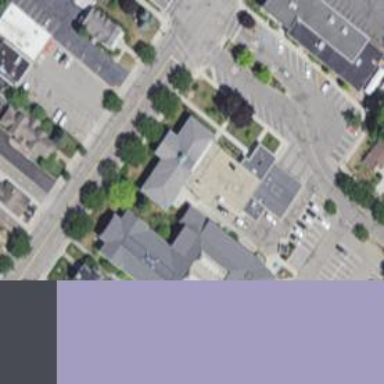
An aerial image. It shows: Public building.